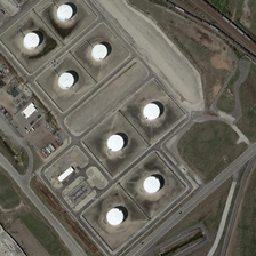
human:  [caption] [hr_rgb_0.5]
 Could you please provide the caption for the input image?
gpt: There are several buildings on the gray dust.

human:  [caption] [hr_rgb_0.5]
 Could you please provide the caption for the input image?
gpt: There are many buildings on the gray dust.

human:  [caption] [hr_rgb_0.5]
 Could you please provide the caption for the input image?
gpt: Eight white cylindrical buildings.

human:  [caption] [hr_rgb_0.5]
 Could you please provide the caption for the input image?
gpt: There are several buildings on the dust.

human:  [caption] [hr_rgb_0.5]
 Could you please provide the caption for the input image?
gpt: Eight white cylindrical buildings.